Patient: sex M, age 54
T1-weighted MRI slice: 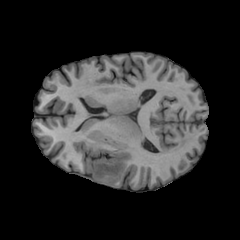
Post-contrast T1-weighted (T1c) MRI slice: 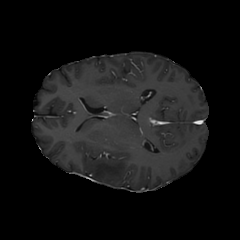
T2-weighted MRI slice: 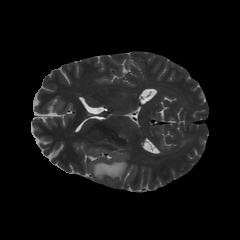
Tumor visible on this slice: yes
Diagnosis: Glioblastoma, IDH-wildtype
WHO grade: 4